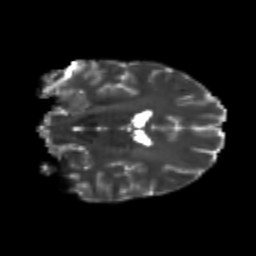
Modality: T2w
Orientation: coronal
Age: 24
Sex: male
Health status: healthy
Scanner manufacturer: philips
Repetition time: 7.386 s
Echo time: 0.08599 s